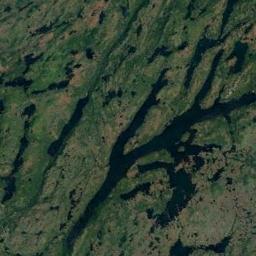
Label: wetland